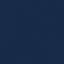
Land use / land cover class: SeaLake